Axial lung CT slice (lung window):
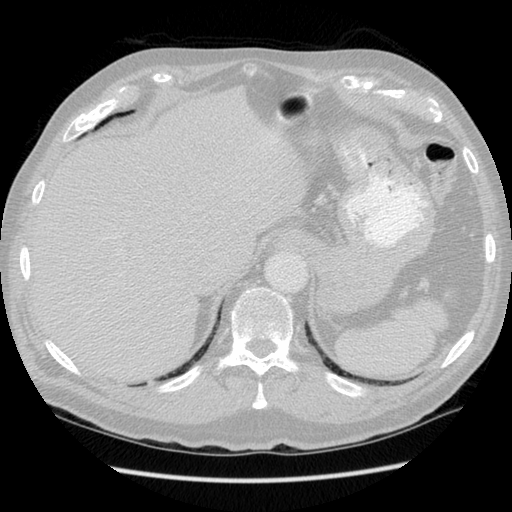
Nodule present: no